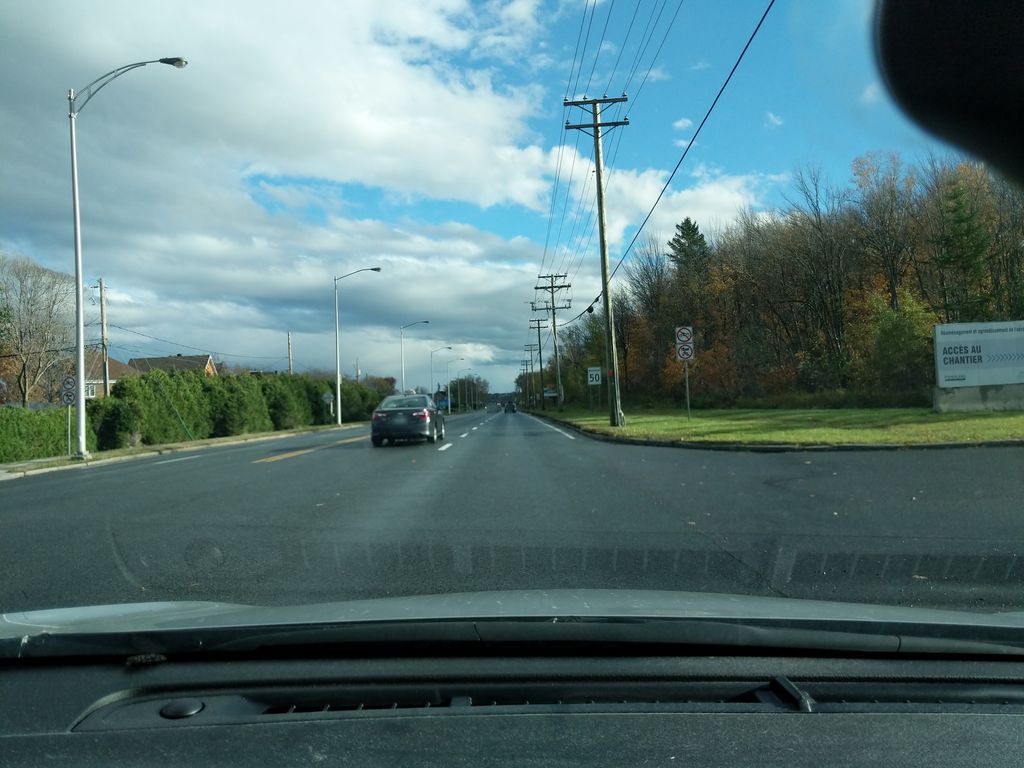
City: quebec_city